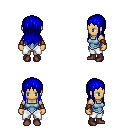
a pixel art fantasy rpg character, female body template, human, tanned skin, blue vest, white pants, blue unkempt hairstyle, leather bracers, maroon shoes, four views (front, back, left, right), 2x2 character sprite sheet, small pixel art, hard edges, no anti-aliasing